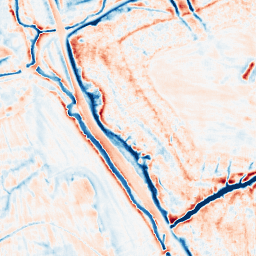
Category: multiscale
Decomposition family: dog_multiscale
Decomposition parameters: sigma_ratio: 1.4
n_scales: 6
base_sigma: 0.5
Upsampling method: fft_zeropad
Upsampling parameters: scale: 8
Upsampling scale: 8